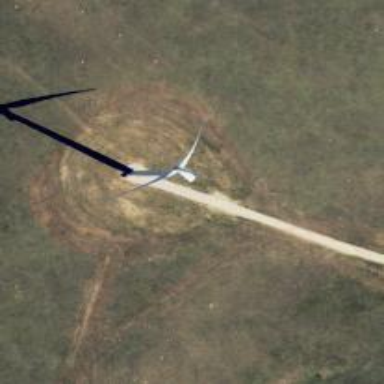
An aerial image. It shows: Wind generator using wind turbines of horizontal axis.